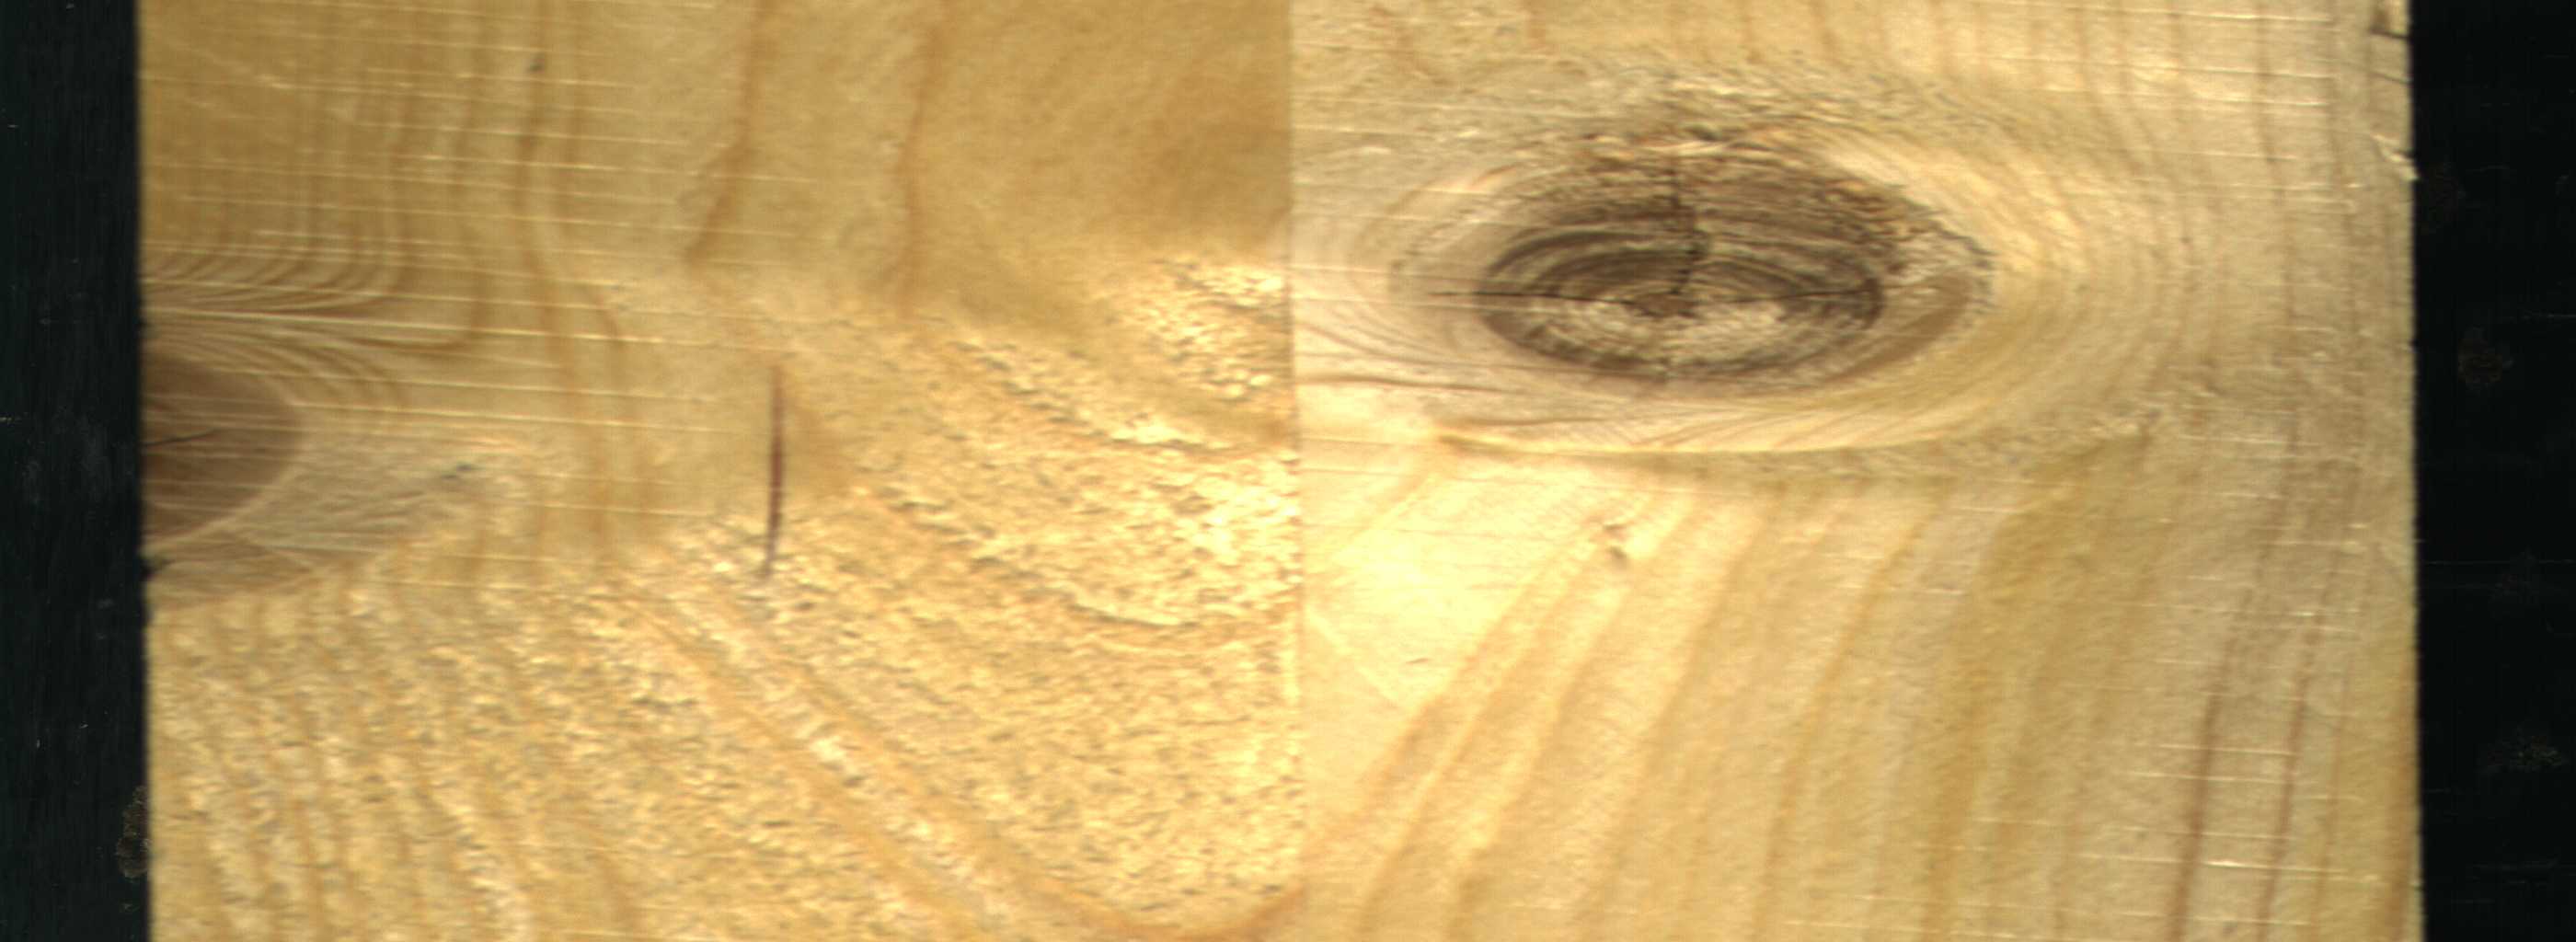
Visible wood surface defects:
resin
knot_with_crack
Live_Knot